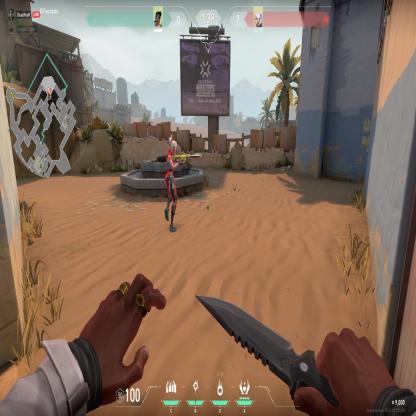
Label: enemy